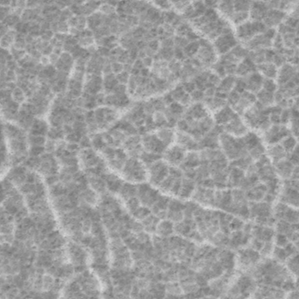
Label: frost